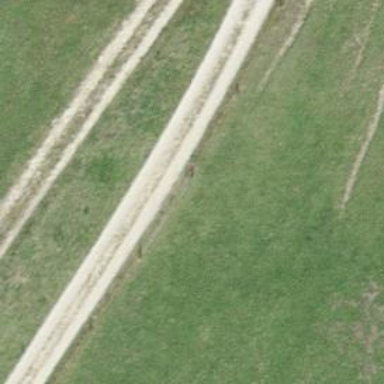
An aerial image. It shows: Track with fine gravel surface of grade2 quality.